Field crop: tomato
Growth stage: 1
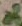
Species: solanum